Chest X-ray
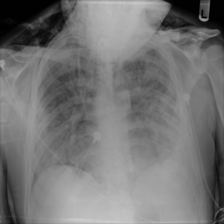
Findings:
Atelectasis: negative
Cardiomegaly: negative
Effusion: negative
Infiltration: negative
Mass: negative
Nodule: negative
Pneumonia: negative
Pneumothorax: negative
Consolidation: negative
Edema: negative
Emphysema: negative
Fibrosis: negative
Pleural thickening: negative
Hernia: negative